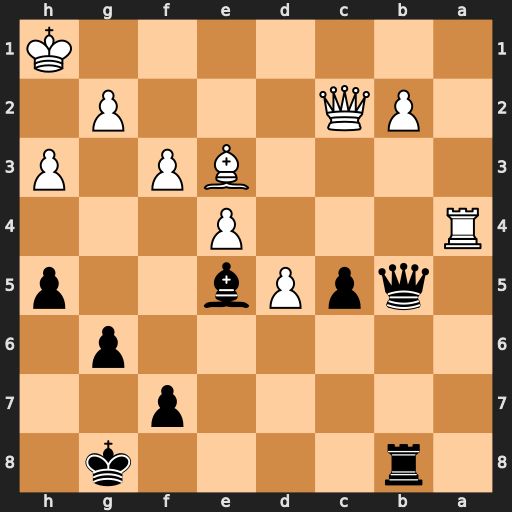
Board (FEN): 1r4k1/5p2/6p1/1qpPb2p/R3P3/4BP1P/1PQ3P1/7K
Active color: b
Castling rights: -
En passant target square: -
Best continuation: Qf1+ Bg1 Rxb2 Qxb2 Bxb2